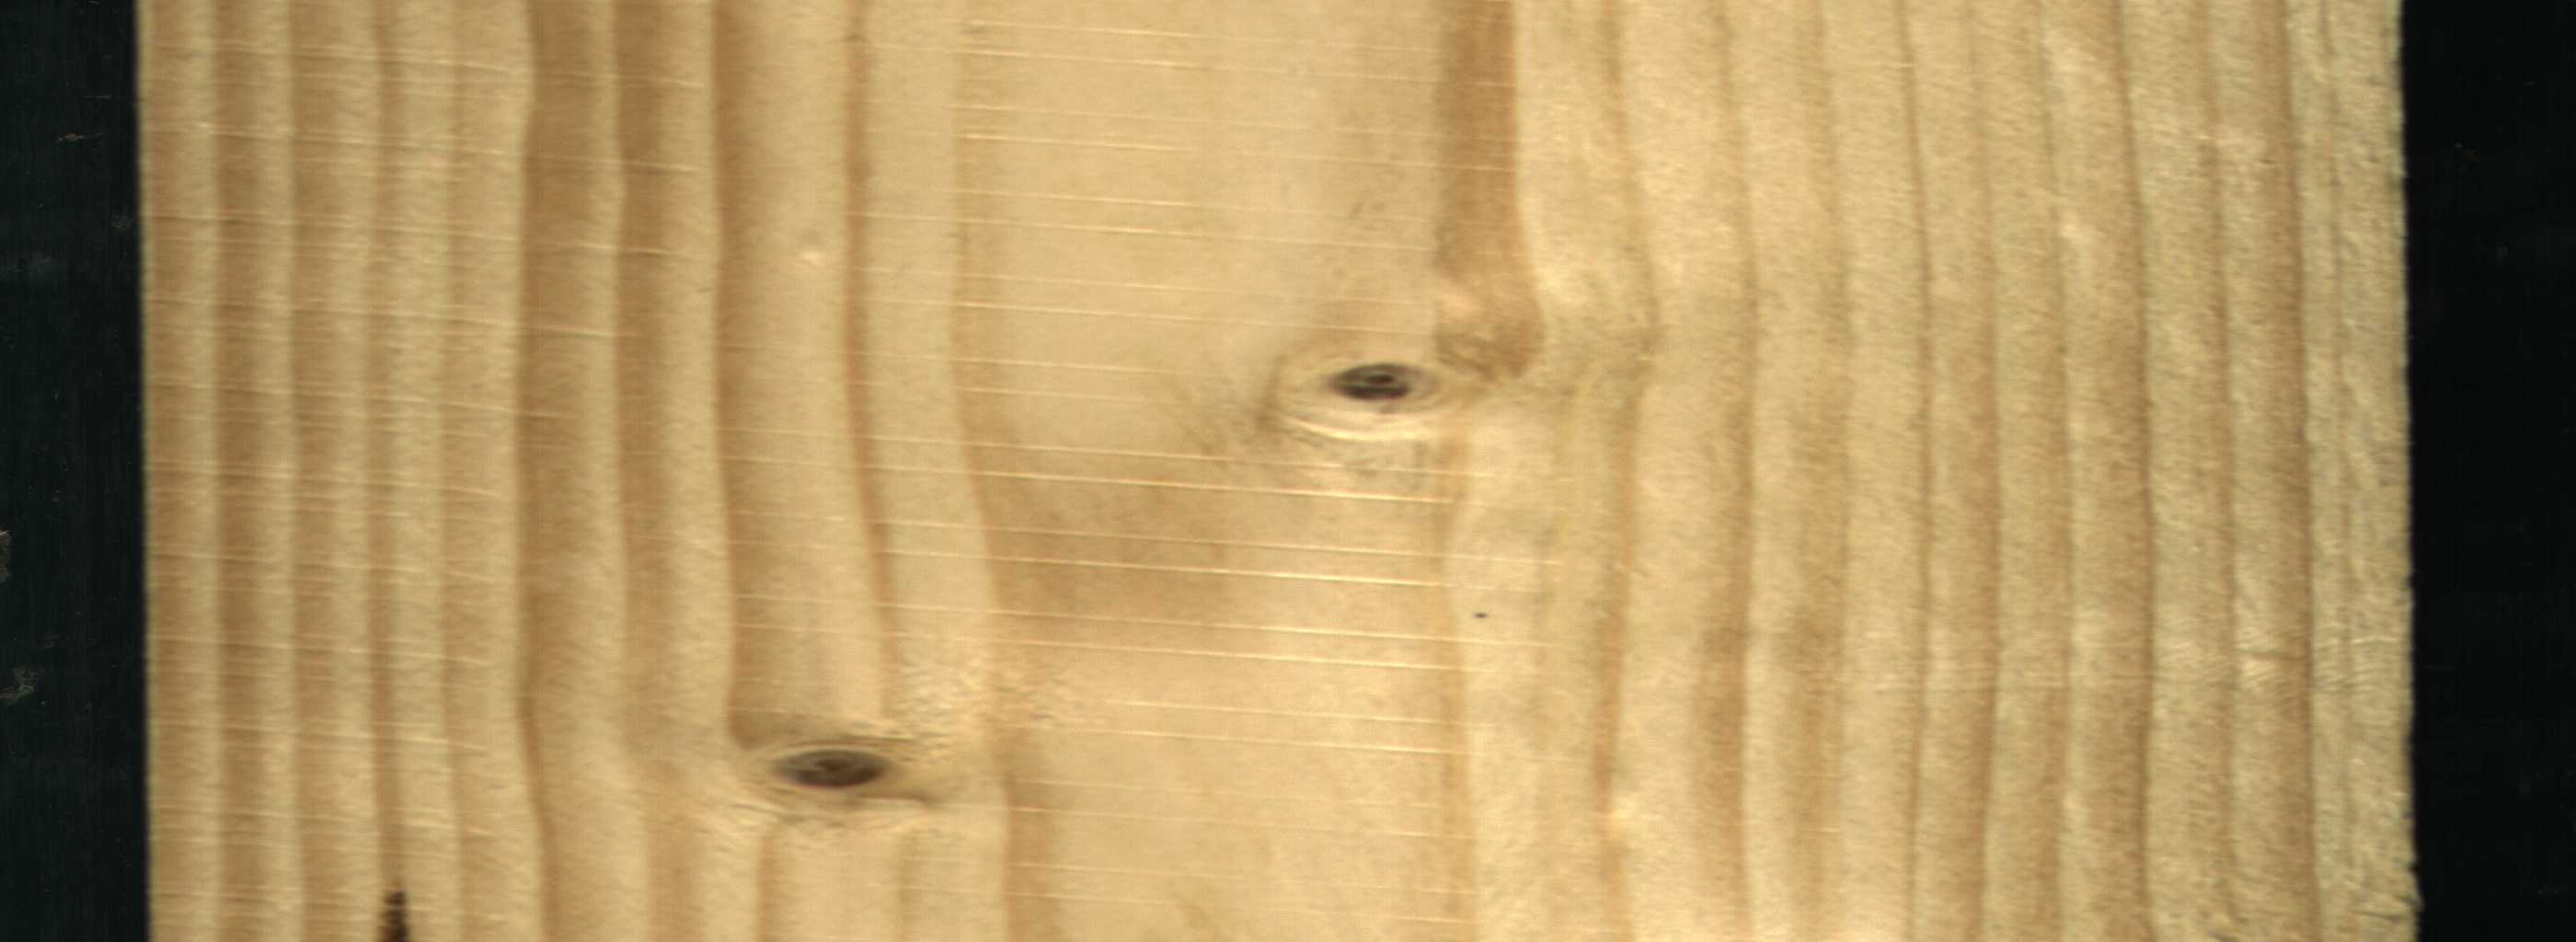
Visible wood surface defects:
resin
Live_Knot
Live_Knot